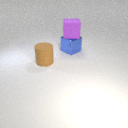
large brown rubber cylinder in front of large blue metal cube